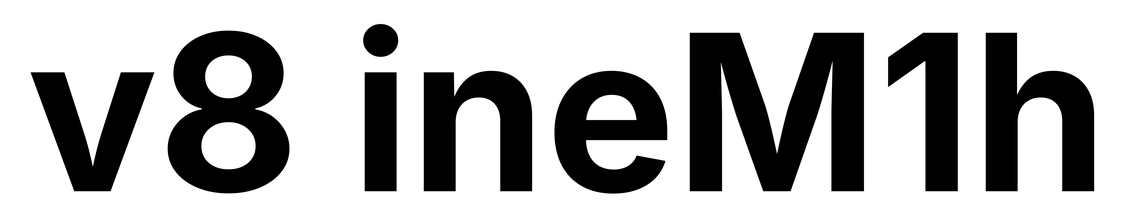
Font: Inter_Bold